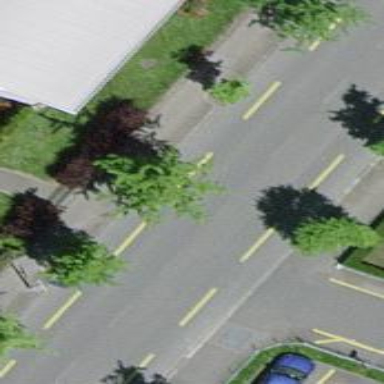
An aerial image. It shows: Avenue of broadleaved trees.